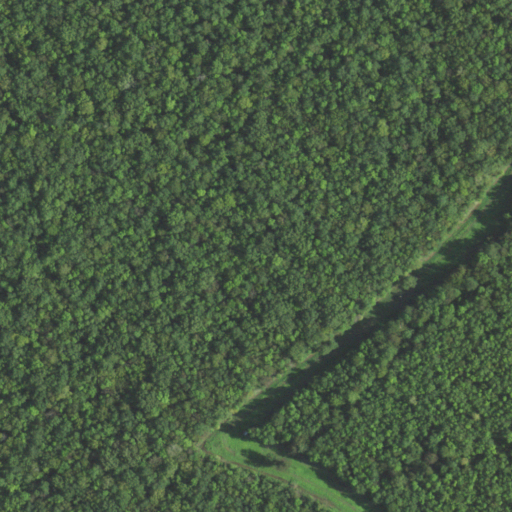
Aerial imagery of plain(s) in Louisiana named Wolf Prairie containing woody wetlands and open development